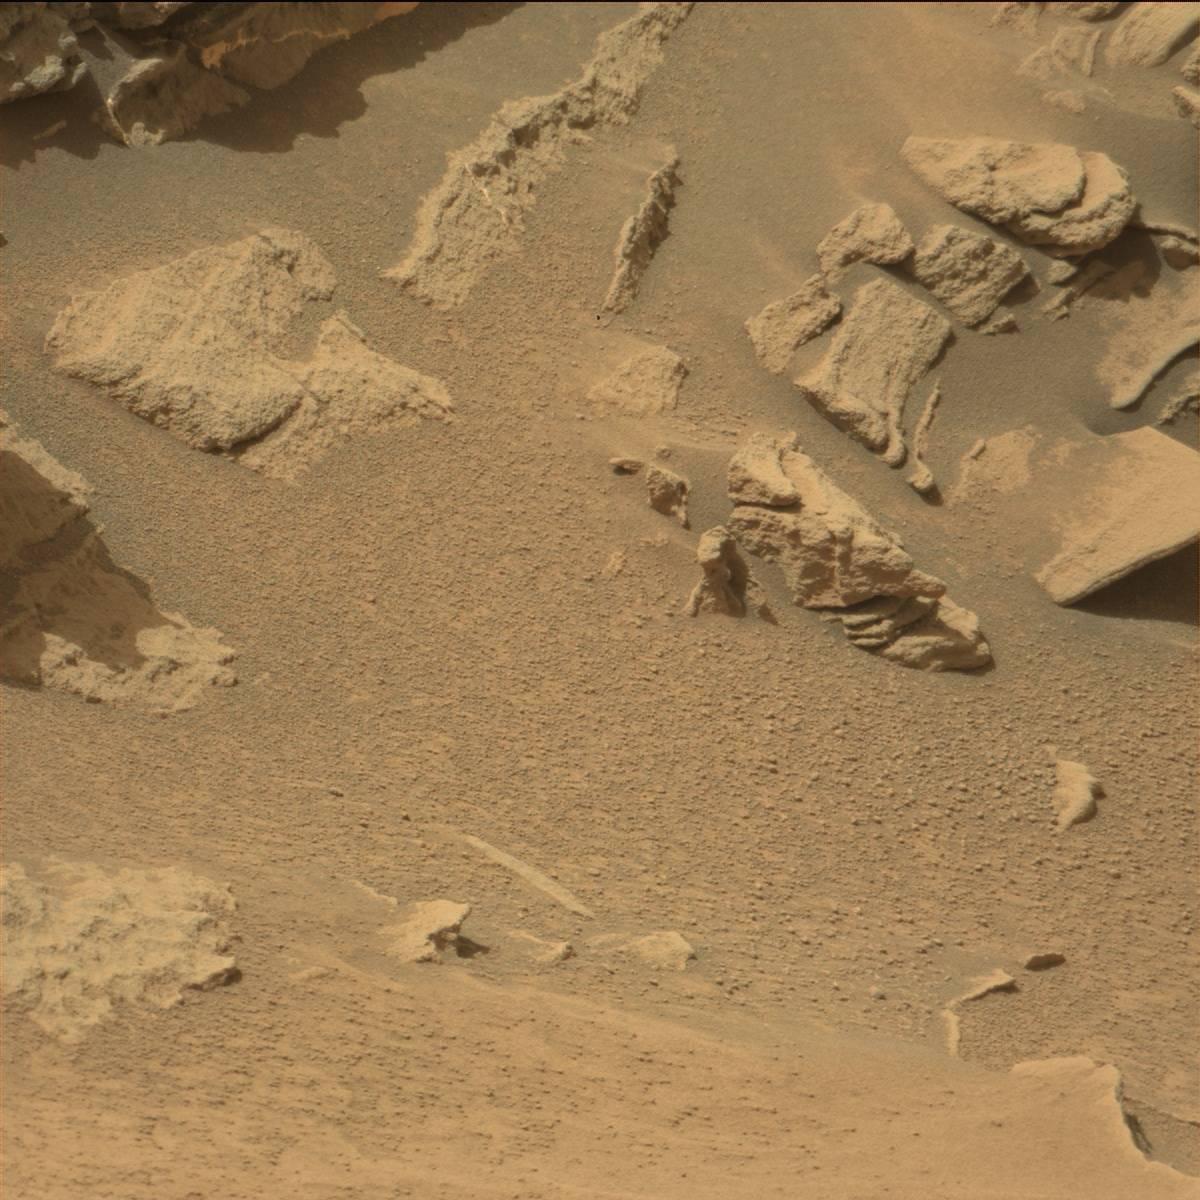
Terrain classes present: Bedrock, Sand / Soil